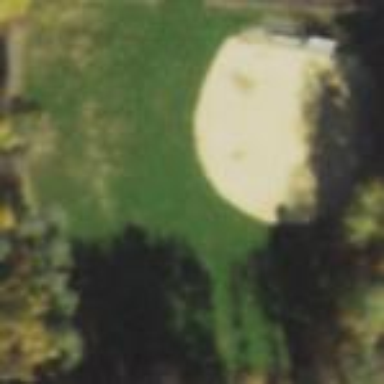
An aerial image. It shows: Baseball pitch for leisure and sports activities.